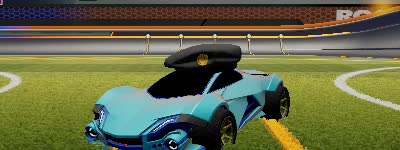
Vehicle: werewolf